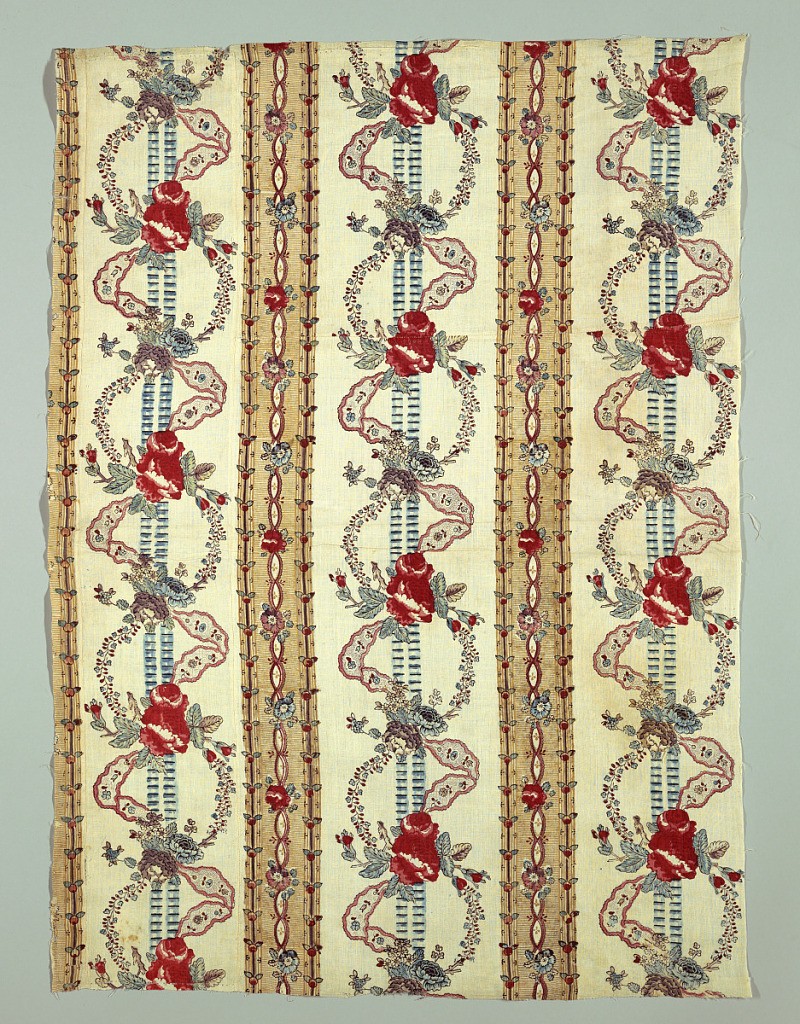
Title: Textile
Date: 1750–1800
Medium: cotton Technique: block printed on plain weave (black, two reds, two purples, two blues, and dark yellow)
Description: Ribbon-like stripes in yellow and red alternate with intersecting s-curves of lace and floral chains.